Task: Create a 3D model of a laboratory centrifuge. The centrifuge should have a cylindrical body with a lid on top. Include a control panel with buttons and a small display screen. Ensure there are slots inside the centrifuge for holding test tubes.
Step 524:
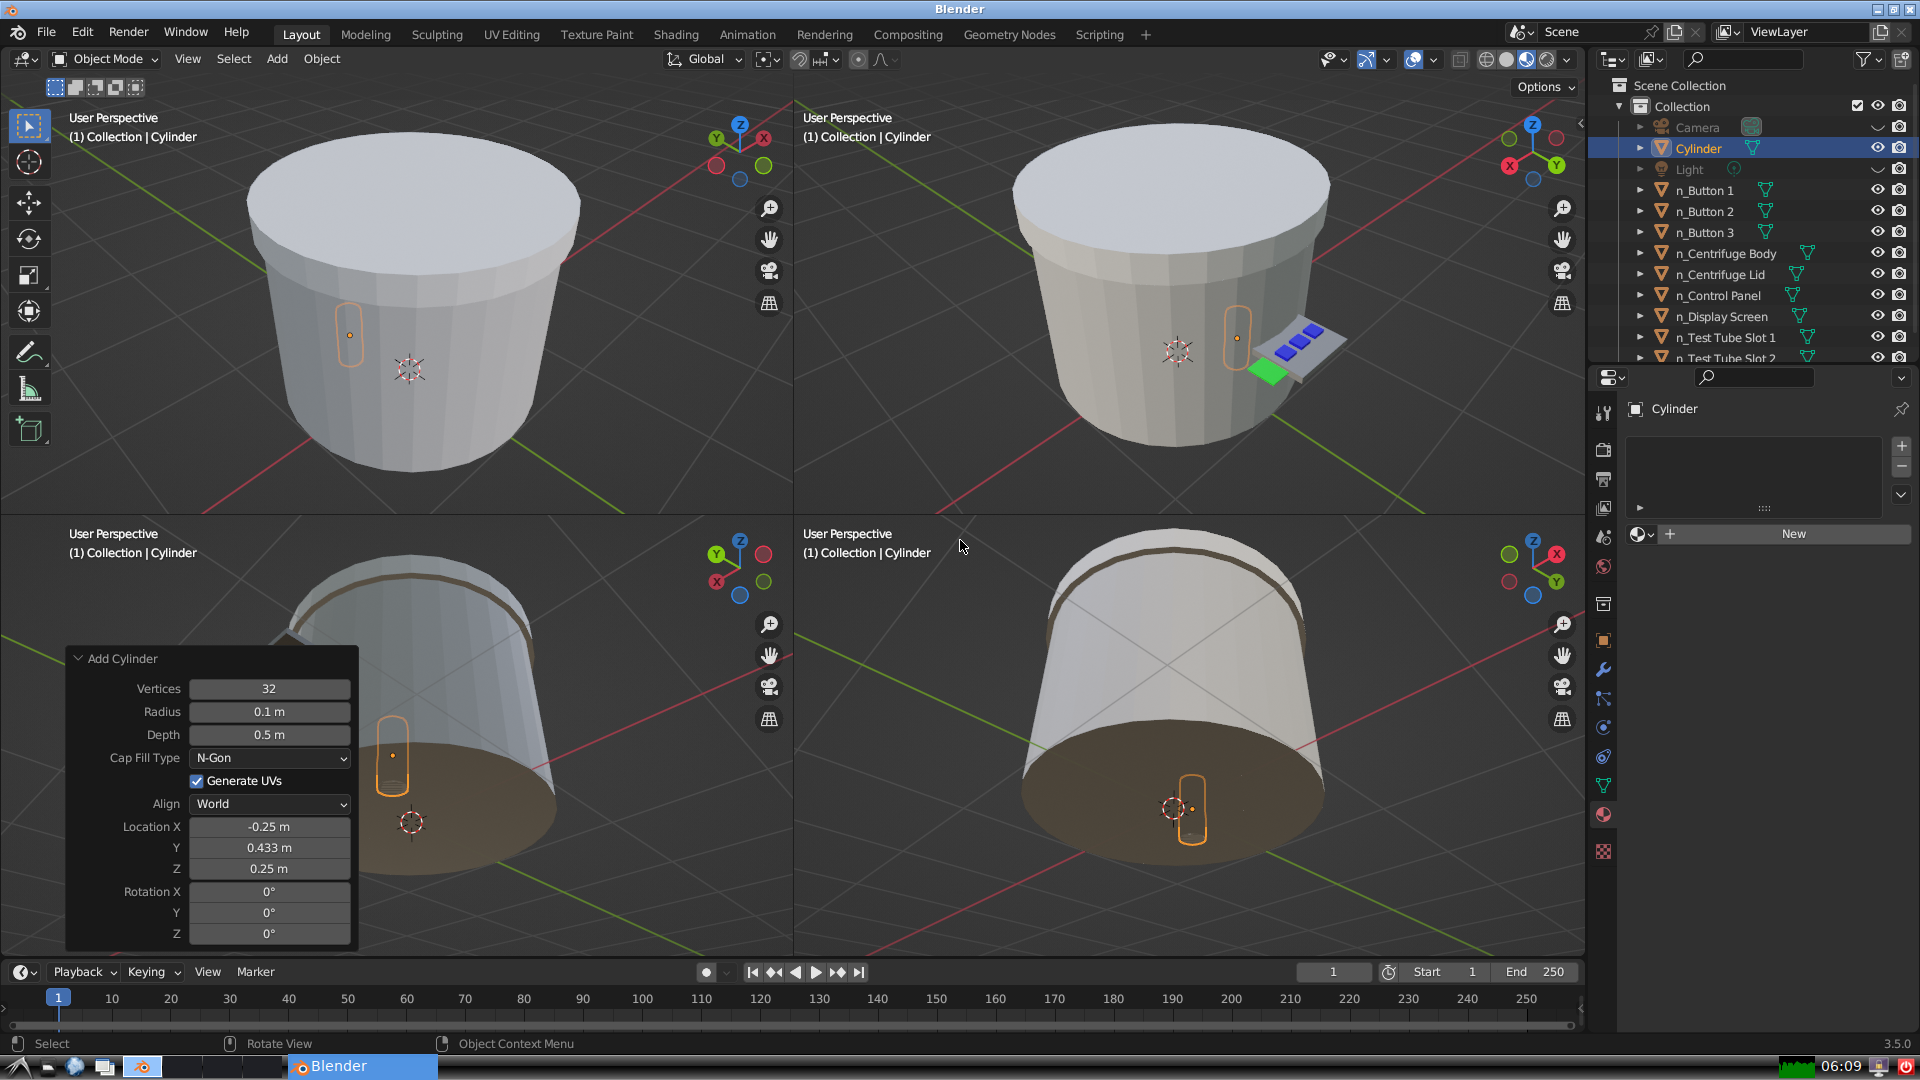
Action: {"key_press": ['Ctrl, Home']}